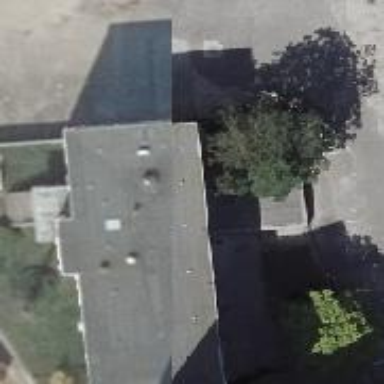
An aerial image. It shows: Commercial building.